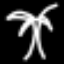
Label: palm tree